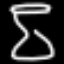
Label: hourglass